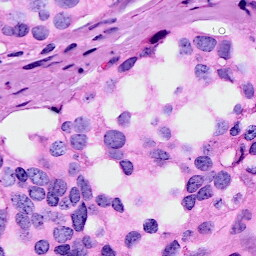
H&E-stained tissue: Breast